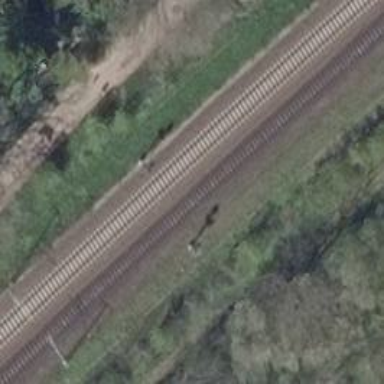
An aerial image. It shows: Railway signal.